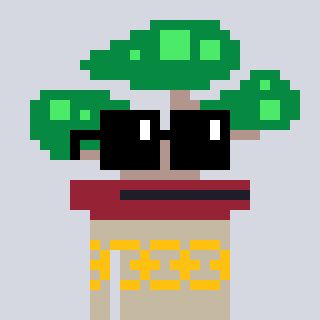
a pixel art character with square black sunglasses, a bonsai-shaped head and a bege-colored body on a cool background